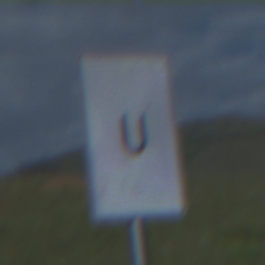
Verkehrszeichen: AnkuendigungOderFortsetzungUmleitungOhnePfeilsymbol
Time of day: Night
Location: Outdoor (Nature)
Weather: PartlyCloudy
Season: NotSpecified
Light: Natural